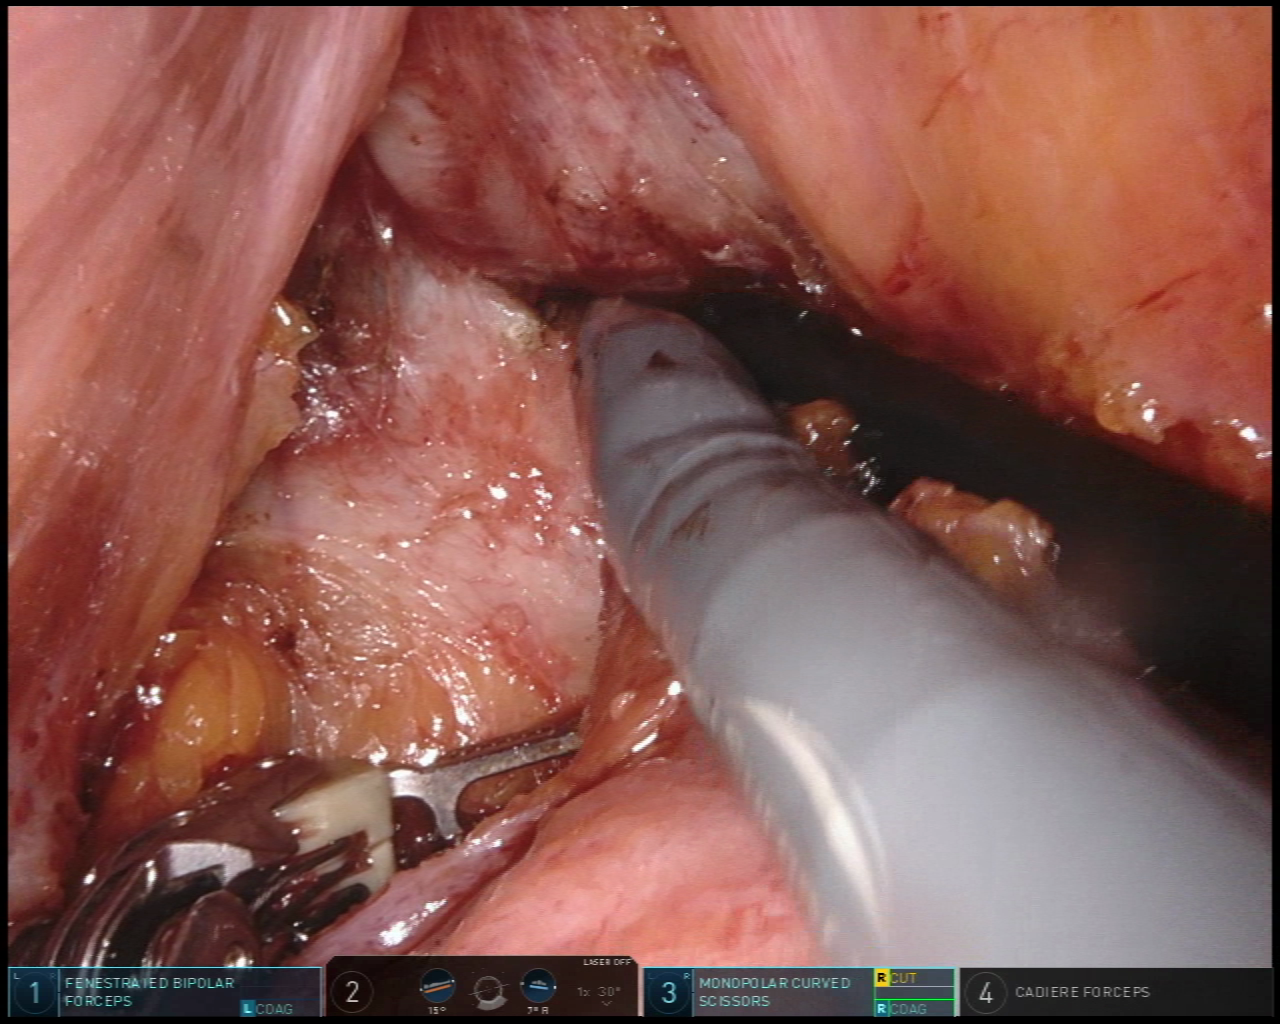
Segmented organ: vesicular_glands
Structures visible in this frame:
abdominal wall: no
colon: no
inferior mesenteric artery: no
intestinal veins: no
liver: no
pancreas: no
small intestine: no
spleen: no
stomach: no
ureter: no
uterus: no
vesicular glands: yes